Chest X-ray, AP view. Patient: 59 years old, sex M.
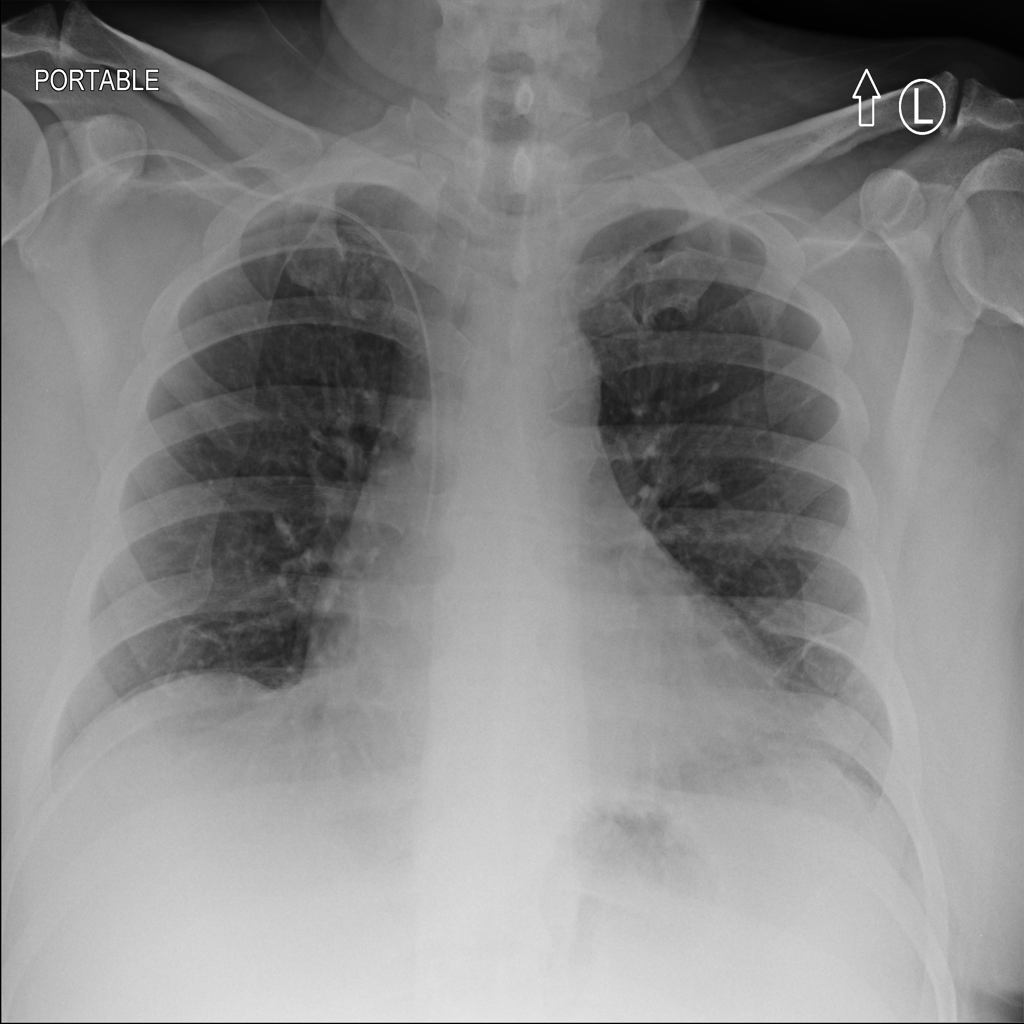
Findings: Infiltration